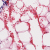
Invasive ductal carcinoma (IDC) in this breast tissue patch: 0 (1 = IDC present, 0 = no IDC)